Question: I am using chrome since long time. Today I checked Chrome showing PDF pages while downloading itself. Downloading not even fully completed (20%) but chrome able to paint the few pages which are downloaded.
AFAIK the directly convert stream input to pdf.

I want to know What is the technologies behind this..? How they are achieved it..? I want to replicate the same via programmatically.
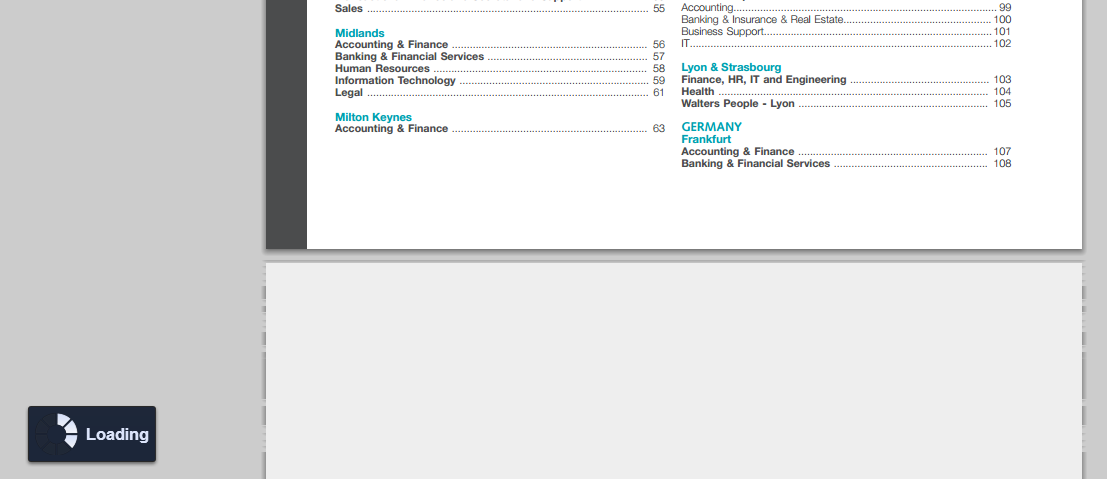
Answer: This is called linearized PDF, which means that the PDF file is structured in a way that all the resources required by the first page can be downloaded first without downloading the whole file.
This is not something that Chrome implemented (sort of), it is rather a feature of the PDF file itself, and the application who generated it. Chrome will not be able to do the same with non-linearized PDFs.
Take a look at this other question with its answer for some more details: <URL>